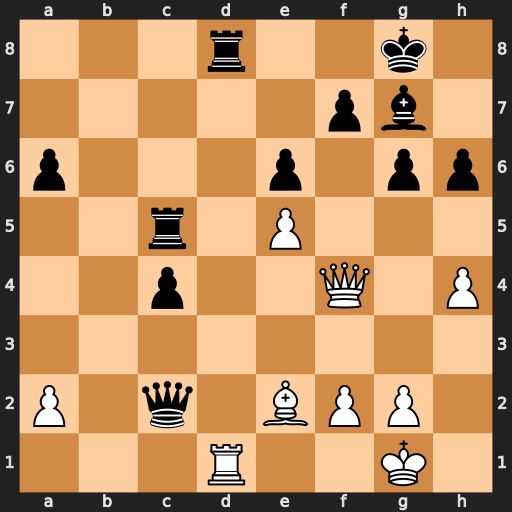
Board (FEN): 3r2k1/5pb1/p3p1pp/2r1P3/2p2Q1P/8/P1q1BPP1/3R2K1
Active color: w
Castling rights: -
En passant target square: -
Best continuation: Rxd8+ Bf8 Qxh6 Qc1+ Qxc1